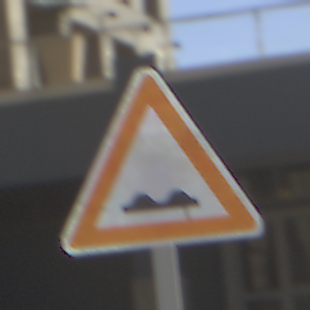
Verkehrszeichen: UnebeneFahrbahn
Umgebung: Outdoor, Urban
Tageszeit: MorningAfternoon
Wetter: PartlyCloudy
Licht: Natural
Jahreszeit: NotSpecified
Kontrast: HighContrast